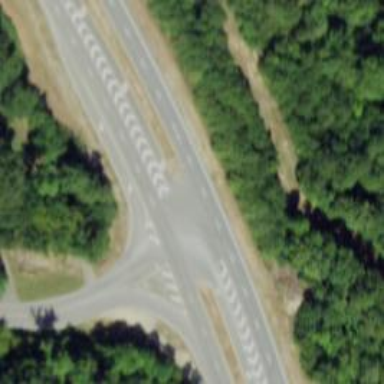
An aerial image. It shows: Asphalt trunk link road.